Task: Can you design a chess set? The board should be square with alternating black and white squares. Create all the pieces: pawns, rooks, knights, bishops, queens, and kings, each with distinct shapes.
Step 2801:
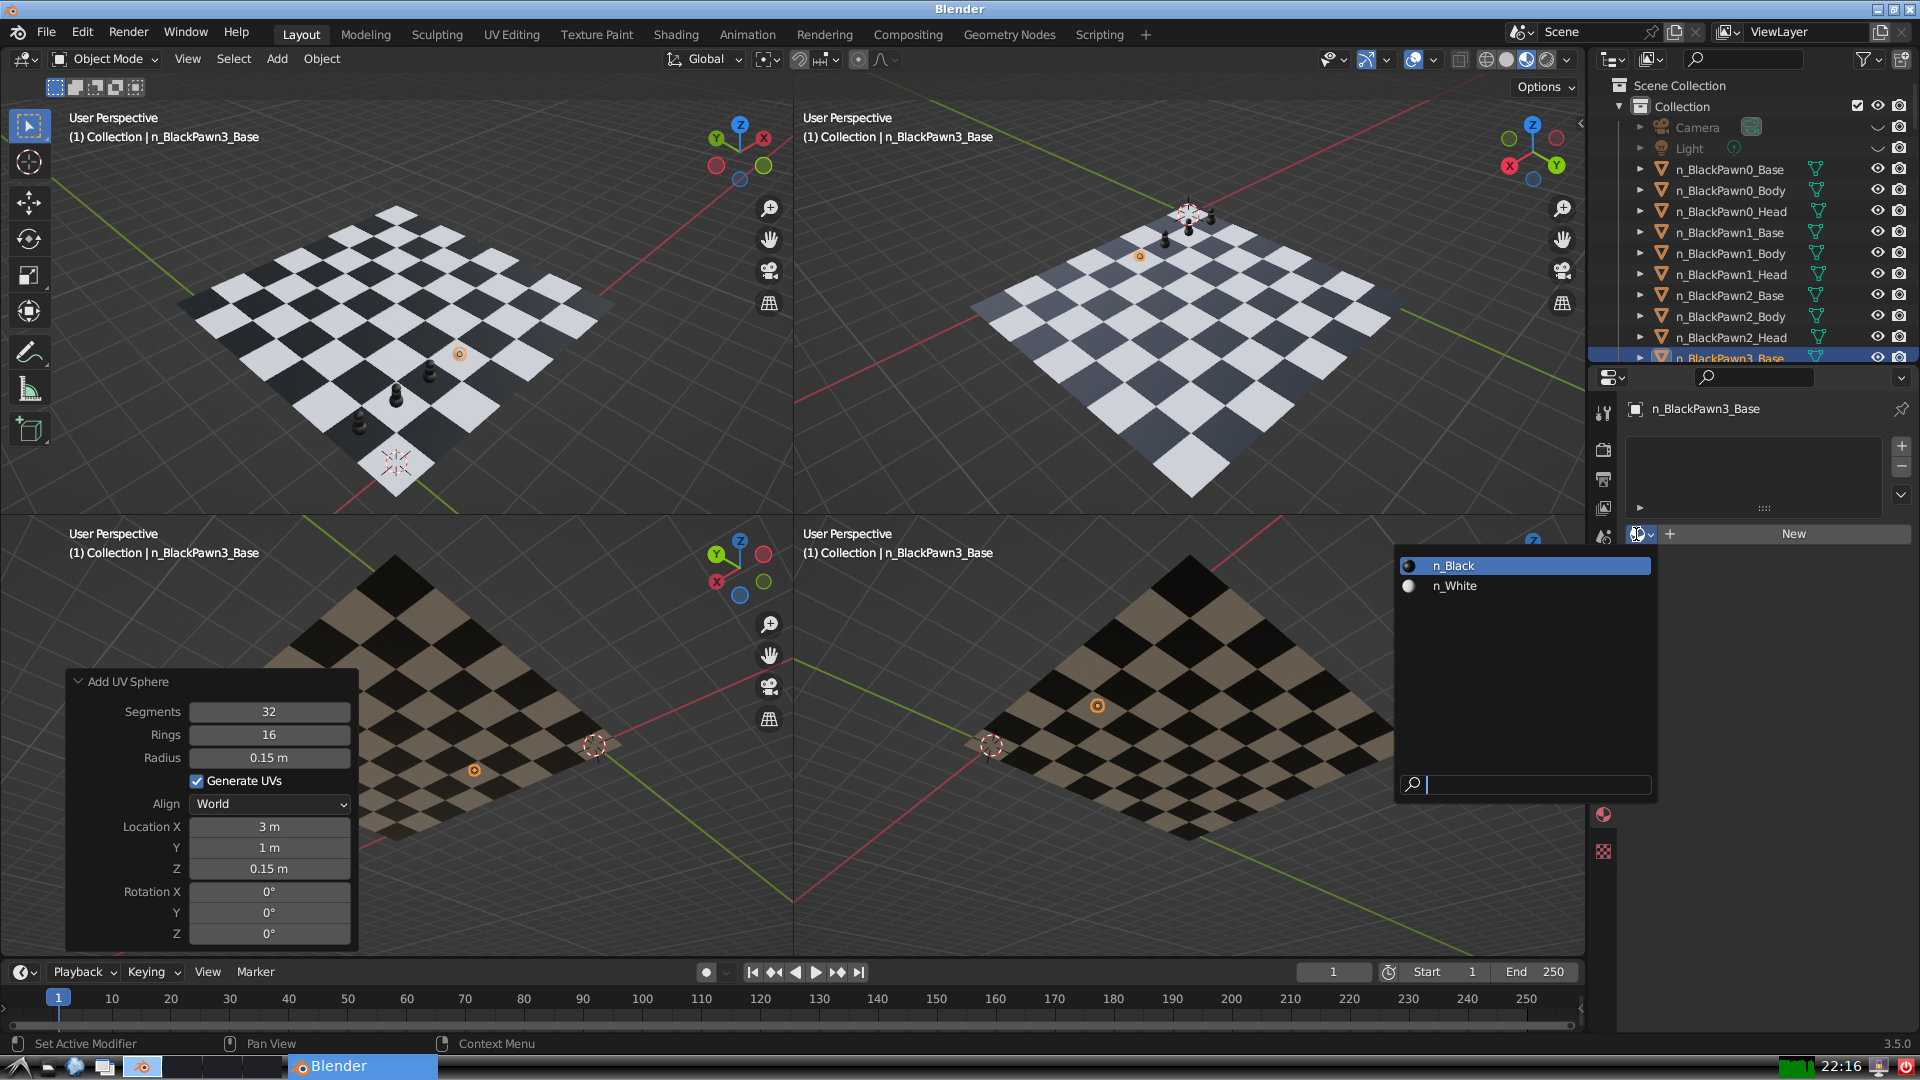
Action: input_text: n_Black